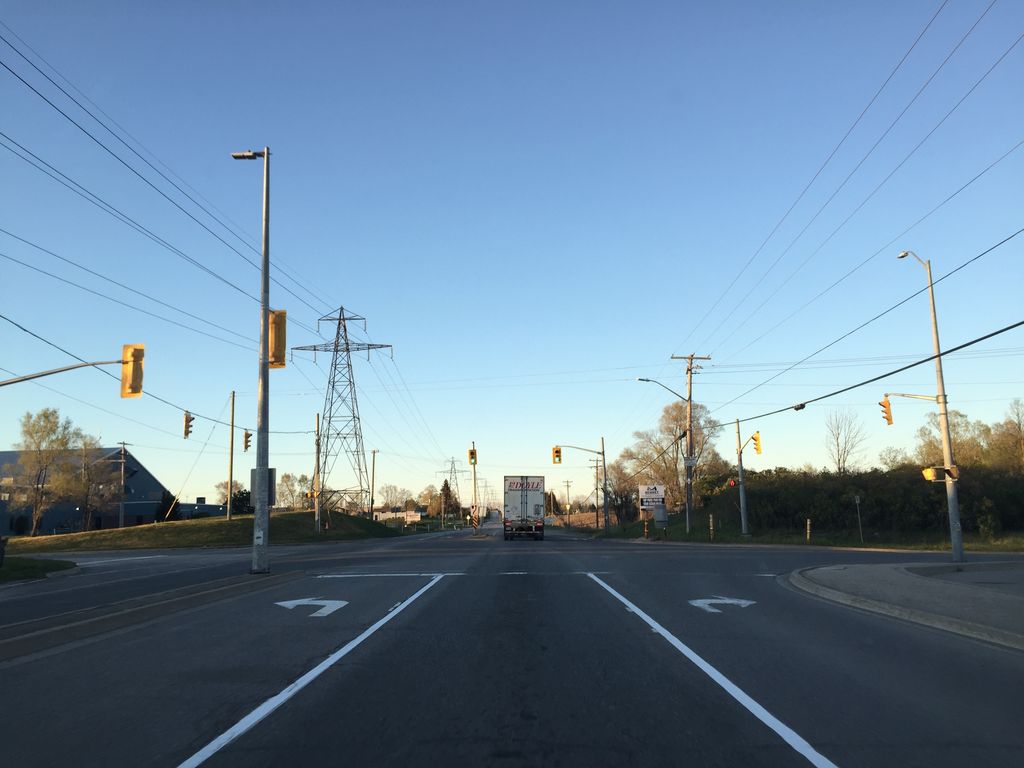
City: kitchener-waterloo